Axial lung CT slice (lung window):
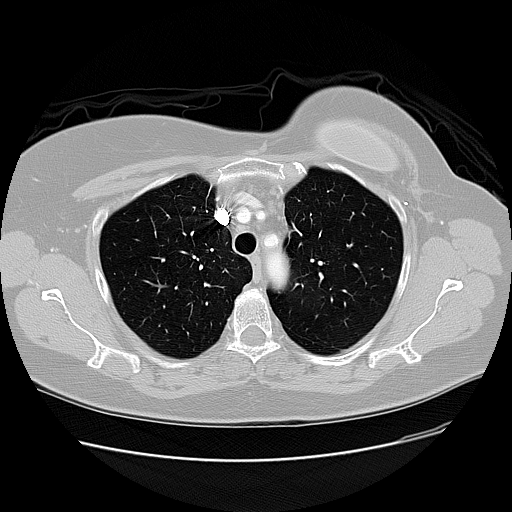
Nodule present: no